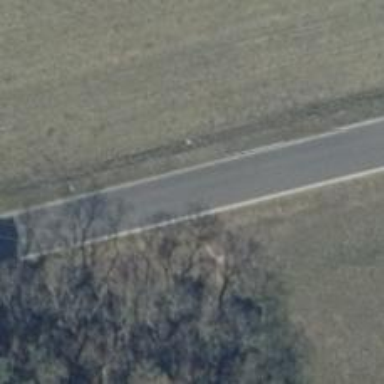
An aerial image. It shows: Tertiary road with asphalt surface.